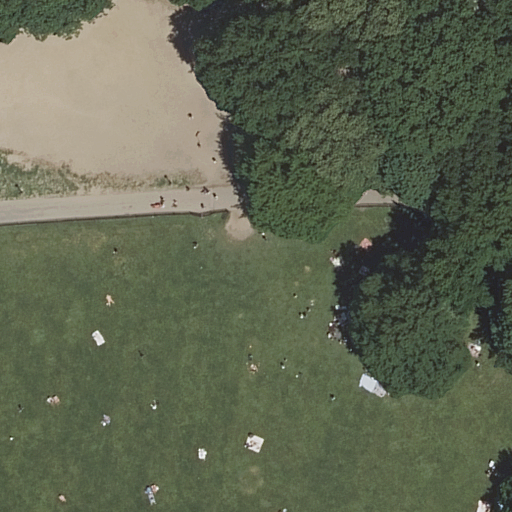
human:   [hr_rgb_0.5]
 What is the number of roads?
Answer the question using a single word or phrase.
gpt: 3

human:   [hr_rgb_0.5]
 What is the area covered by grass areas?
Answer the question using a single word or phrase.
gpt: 10627m2

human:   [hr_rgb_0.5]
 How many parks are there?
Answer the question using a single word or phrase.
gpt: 1

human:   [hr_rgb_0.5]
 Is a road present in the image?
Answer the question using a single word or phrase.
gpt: yes

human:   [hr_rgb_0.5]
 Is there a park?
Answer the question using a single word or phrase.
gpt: yes

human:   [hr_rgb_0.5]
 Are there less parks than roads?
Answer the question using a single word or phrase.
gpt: yes

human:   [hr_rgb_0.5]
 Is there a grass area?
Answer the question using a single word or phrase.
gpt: yes

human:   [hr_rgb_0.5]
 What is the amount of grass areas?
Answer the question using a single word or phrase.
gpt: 1

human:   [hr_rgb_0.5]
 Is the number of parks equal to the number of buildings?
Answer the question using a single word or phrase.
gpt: no

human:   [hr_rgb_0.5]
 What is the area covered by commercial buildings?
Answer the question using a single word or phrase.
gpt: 0m2

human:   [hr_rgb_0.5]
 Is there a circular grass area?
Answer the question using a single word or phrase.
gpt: no

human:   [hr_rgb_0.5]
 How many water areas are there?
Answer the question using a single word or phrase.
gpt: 0

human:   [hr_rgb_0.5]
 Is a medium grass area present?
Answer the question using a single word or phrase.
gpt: no

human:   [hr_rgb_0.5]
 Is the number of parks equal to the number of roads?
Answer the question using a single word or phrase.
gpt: no

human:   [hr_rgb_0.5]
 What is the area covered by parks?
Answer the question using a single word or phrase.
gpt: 10627m2

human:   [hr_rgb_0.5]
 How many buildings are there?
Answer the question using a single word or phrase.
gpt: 0

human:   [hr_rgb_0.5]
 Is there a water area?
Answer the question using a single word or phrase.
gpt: no

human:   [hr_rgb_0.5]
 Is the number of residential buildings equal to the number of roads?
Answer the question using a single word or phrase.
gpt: no

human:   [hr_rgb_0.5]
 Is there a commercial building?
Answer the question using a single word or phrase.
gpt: no

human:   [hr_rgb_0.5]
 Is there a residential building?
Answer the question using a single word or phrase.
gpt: no

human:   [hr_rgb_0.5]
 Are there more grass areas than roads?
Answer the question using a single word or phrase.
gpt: no

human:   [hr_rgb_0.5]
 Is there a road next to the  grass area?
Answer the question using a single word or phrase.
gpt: yes

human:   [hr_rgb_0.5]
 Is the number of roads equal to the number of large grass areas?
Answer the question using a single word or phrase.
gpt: no

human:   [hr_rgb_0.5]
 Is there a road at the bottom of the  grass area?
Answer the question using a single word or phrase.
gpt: no

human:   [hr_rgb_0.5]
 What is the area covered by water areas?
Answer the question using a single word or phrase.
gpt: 0m2

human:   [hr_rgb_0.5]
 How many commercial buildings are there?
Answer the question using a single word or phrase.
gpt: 0

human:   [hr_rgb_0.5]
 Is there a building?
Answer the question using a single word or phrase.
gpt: no

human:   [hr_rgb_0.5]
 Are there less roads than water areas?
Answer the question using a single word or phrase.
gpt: no

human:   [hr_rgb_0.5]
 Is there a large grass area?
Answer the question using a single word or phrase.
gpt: yes

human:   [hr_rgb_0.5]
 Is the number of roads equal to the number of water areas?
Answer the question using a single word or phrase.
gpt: no

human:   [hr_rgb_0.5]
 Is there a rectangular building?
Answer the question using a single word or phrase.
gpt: no

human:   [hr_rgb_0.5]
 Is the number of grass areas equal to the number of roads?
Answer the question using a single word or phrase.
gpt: no

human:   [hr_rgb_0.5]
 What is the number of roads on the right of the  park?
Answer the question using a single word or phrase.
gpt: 0

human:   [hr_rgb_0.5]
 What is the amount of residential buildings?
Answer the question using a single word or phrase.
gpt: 0

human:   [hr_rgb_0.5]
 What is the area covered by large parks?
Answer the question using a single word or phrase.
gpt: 10627m2

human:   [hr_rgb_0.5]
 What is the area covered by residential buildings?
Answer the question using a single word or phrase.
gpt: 0m2

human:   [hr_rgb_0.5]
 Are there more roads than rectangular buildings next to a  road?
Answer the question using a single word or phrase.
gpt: yes

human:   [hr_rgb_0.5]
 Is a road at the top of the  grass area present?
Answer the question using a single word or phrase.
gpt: yes

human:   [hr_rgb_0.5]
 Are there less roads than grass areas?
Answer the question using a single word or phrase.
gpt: no

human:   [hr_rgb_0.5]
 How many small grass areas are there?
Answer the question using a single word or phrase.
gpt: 0

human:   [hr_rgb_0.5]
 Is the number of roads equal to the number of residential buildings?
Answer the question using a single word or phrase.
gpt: no

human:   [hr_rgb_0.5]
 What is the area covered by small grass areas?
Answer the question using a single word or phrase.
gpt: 0m2

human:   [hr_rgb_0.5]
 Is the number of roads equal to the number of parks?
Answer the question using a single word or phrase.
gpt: no

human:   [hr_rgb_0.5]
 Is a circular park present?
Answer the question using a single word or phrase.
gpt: no

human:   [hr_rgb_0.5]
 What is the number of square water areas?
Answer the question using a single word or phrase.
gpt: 0

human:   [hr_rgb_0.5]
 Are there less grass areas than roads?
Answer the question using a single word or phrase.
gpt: yes

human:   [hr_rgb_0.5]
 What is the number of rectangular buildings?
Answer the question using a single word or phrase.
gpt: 0

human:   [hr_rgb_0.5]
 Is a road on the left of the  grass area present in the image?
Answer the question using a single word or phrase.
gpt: no

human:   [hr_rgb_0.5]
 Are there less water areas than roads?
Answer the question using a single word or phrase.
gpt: yes

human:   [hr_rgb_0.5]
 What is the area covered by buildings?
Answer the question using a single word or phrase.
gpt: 0m2

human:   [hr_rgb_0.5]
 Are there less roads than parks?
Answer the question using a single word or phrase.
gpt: no

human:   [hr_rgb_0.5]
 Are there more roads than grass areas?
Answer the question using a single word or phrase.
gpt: yes

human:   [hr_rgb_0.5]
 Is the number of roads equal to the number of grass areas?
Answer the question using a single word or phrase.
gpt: no

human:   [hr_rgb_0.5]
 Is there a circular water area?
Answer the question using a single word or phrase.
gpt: no

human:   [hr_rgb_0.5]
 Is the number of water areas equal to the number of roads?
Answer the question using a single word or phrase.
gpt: no

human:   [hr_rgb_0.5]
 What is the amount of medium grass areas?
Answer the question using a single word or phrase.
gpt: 0

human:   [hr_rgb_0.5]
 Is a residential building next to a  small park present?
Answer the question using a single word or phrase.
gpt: no

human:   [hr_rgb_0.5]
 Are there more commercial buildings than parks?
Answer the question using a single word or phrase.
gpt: no

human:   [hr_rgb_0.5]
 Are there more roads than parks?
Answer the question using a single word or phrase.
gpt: yes

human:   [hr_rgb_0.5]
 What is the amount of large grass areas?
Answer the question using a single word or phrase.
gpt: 1

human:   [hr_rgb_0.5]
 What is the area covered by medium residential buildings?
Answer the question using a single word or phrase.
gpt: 0m2

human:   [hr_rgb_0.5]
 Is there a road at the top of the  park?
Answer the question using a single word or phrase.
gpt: no

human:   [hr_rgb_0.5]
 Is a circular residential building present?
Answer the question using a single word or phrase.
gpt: no

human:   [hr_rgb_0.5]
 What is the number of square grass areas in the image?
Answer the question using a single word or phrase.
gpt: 0